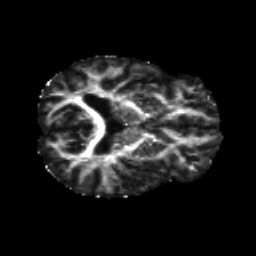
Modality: FA
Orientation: axial
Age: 28
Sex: male
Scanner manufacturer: siemens
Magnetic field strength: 3 T
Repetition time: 8.8 s
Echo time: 0.085 s